Question: I have created some jquery that shows and then hides various divs based on the users selection in a drop down. I recently posted about this and was very kindly helped, however one of the drop down works as expected and the picture is replaced, the other two the image appears next to the original instead of replacing it, as you can see in the image below.

Here is the CSS, HTML and jQuery i am using, thank you!
CSS
'''
.builder-page .form-container .recipe-settings {
padding: 40px 10px;
}
.builder-page .form-container .recipe-settings div {
display: block;
float: left;
text-align: left;;
}
.builder-page .form-container .recipe-settings div .box {
margin: 0px auto;
}
.builder-page .form-container .recipe-settings div .Prepbox {
margin: 0px auto;
}
.builder-page .form-container .recipe-settings div .Cookbox {
margin: 0px auto;
}
.builder-page .form-container .recipe-settings div select {
padding: 10px;
margin-bottom: 40px;
margin-top: 17px;
margin-right:100px;
}
.builder-page .form-container .recipe-settings div label {
display: block;
font-size: 12px;
text-transform: uppercase;
}
'''
HTML
'''
<div class="recipe-settings pure-u-1 clearfix">
<div class="pure-u-1-3">
<span class="heading">Portion number</span>
<div id ="option1" class="box"> <img src="assets/images/icon-portions.png" alt="" /> </div>
<div id="option2" class="box"><img src="assets/images/portionFour.jpg" alt="" /></div>
<div id="option3" class="box"><img src="assets/images/portionEight.jpg" alt="" /></div>
<div id="option4" class="box"><img src="assets/images/portionSixteen.jpg" alt="" /></div>
<select id="select-portion" name="portion_num">
<option value="option1">Two</option>
<option value="option2">Four</option>
<option value="option3">Eight</option>
</select>
</div>
<div class="pure-u-1-3">
<span class="heading">Preparation time</span>
<div id ="option10" class="Prepbox"> <img src="assets/images/icon-clock.png" alt="" /> </div>
<div id="option11" class="PrepBox"> <img src="assets/images/SixtyMins.jpg" alt="" /></div>
<div id="option12" class="PrepBox"> <img src="assets/images/Ninty.jpg" alt="" /></div>
<div id="option13" class="PrepBox"> <img src="assets/images/OneFifty.jpg" alt="" /></div>
<select id="select-prep-time" name="prep_time">
<option value="option10">Two</option>
<option value="option11">Four</option>
<option value="option12">Eight</option>
</select>
<label for="increase-preparation-time"><input type="checkbox" id="increase-preparation-time" name="prepAddTime" /> Increase according to portion number</label>
<input type="text" id="addedPrepTime" name="addedPrepTime" value="" placeholder="Added Prep Time Per Person" class="element pure-u-10" />
</div>
<div class="pure-u-1-3">
<span class="heading">Cooking time</span>
<div id ="cook1" class="Cookbox"> <img src="assets/images/icon-clock.png" alt="" /> </div>
<div id="cook2" class="CookBox"> <img src="assets/images/SixtyMins.jpg" alt="" /></div>
<div id="cook3" class="CookBox"> <img src="assets/images/Ninty.jpg" alt="" /></div>
<select id="select-cook-time" name="cook_time">
<option value="cook1">Two</option>
<option value="cook2">Four</option>
<option value="cook3">Eight</option>
</select>
<label for="increase-cooking-time"><input type="checkbox" id="increase-cooking-time" name="cookAddTime" /> Increase according to portion number</label>
<input type="text" id="addedCookTime" name="addedCookTime" value="" placeholder="Extra cook time per extra person" class="element pure-u-10" />
</div>
</div>
'''
jQuery
'''
$(document).ready(function () {
$('.box').hide();
$('#option1').show();
$('#select-portion').change(function () {
$('.box').hide();
$('#'+$(this).val()).show();
});
});
$(document).ready(function () {
$('.PrepBox').hide();
$('#option10').show();
$('#select-prep-time').change(function () {
$('.PrepBox').hide();
$('#'+$(this).val()).show();
});
});
$(document).ready(function () {
$('.CookBox').hide();
$('#cook1').show();
$('#select-cook-time').change(function () {
$('.CookBox').hide();
$('#'+$(this).val()).show();
});
});
'''
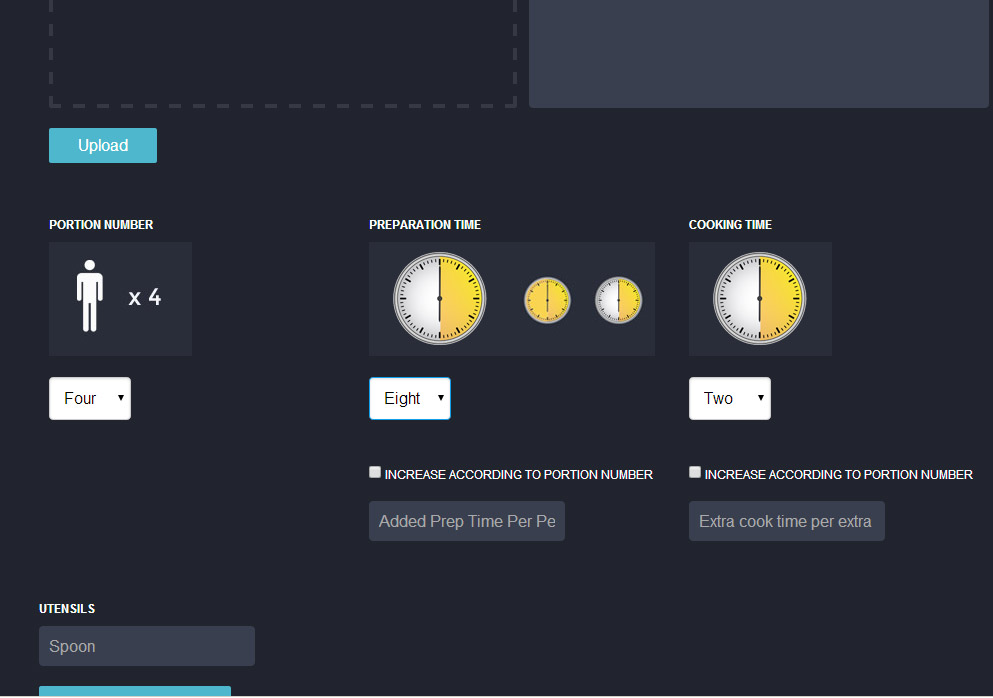
Answer: It is because you have two different classes declared (I showed this in my answer on your other thread) the first one never gets hidden when the function is called -
'''
<div id ="option10" class="Prepbox"> <img src="assets/images/icon-clock.png" alt="" /> </div>
<div id="option11" class="PrepBox"> <img src="assets/images/SixtyMins.jpg" alt="" /></div>
'''
Change the first one to 'class="PrepBox"' and your issue should clean itself up.